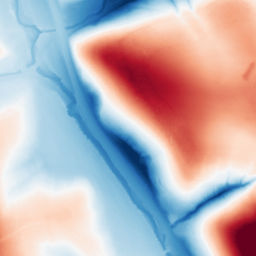
Category: classical
Decomposition family: gaussian
Decomposition parameters: sigma: 50
Upsampling method: sinc_hamming
Upsampling parameters: scale: 2
kernel_size: 16
Upsampling scale: 2